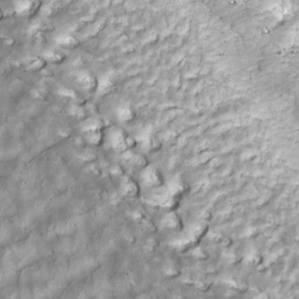
Label: non_frost